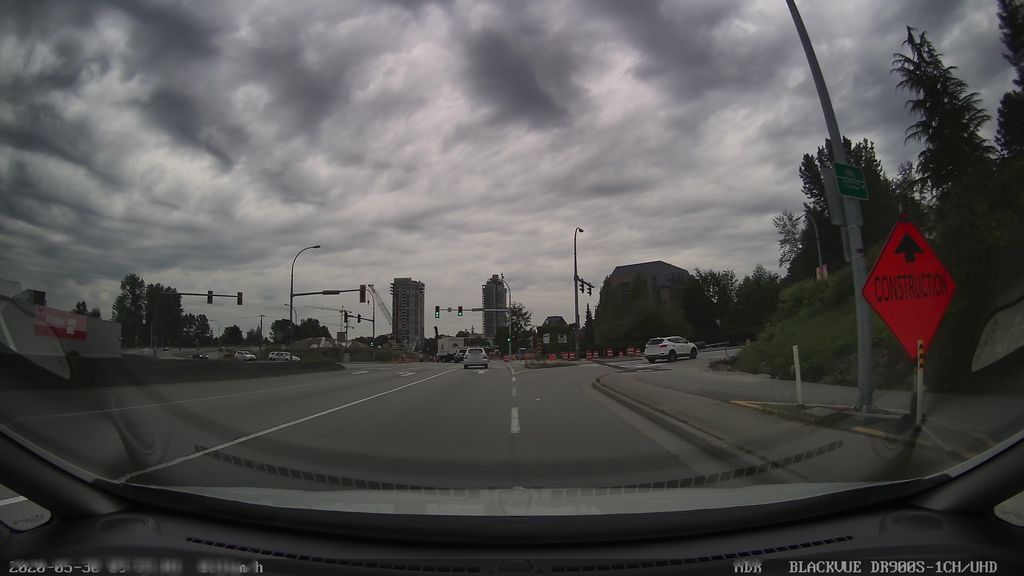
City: vancouver